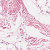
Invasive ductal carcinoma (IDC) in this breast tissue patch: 0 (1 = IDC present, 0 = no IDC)